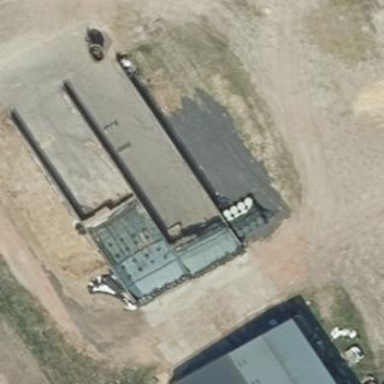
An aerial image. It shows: Bunker silo.